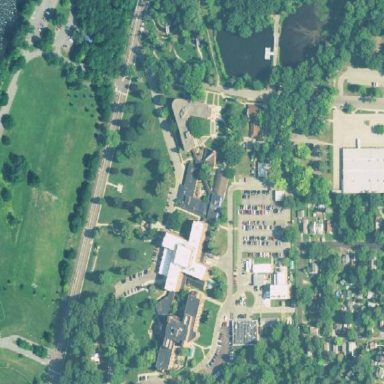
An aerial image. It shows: Nursing home.